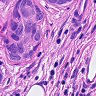
Metastatic tissue present: yes